Interaction volume radius: 5 \u00c5
Interaction volume height: 15 \u00c5
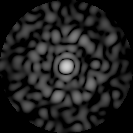
Disorder parameter: 0.808